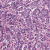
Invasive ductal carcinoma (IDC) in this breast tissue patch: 1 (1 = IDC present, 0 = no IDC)